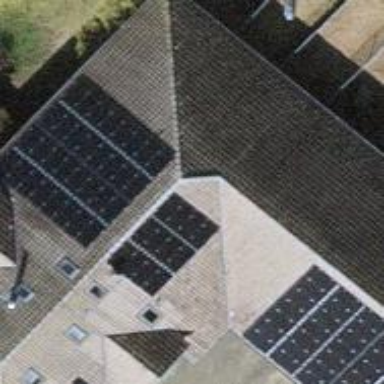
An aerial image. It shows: Solar photovoltaic panel generator.